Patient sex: M
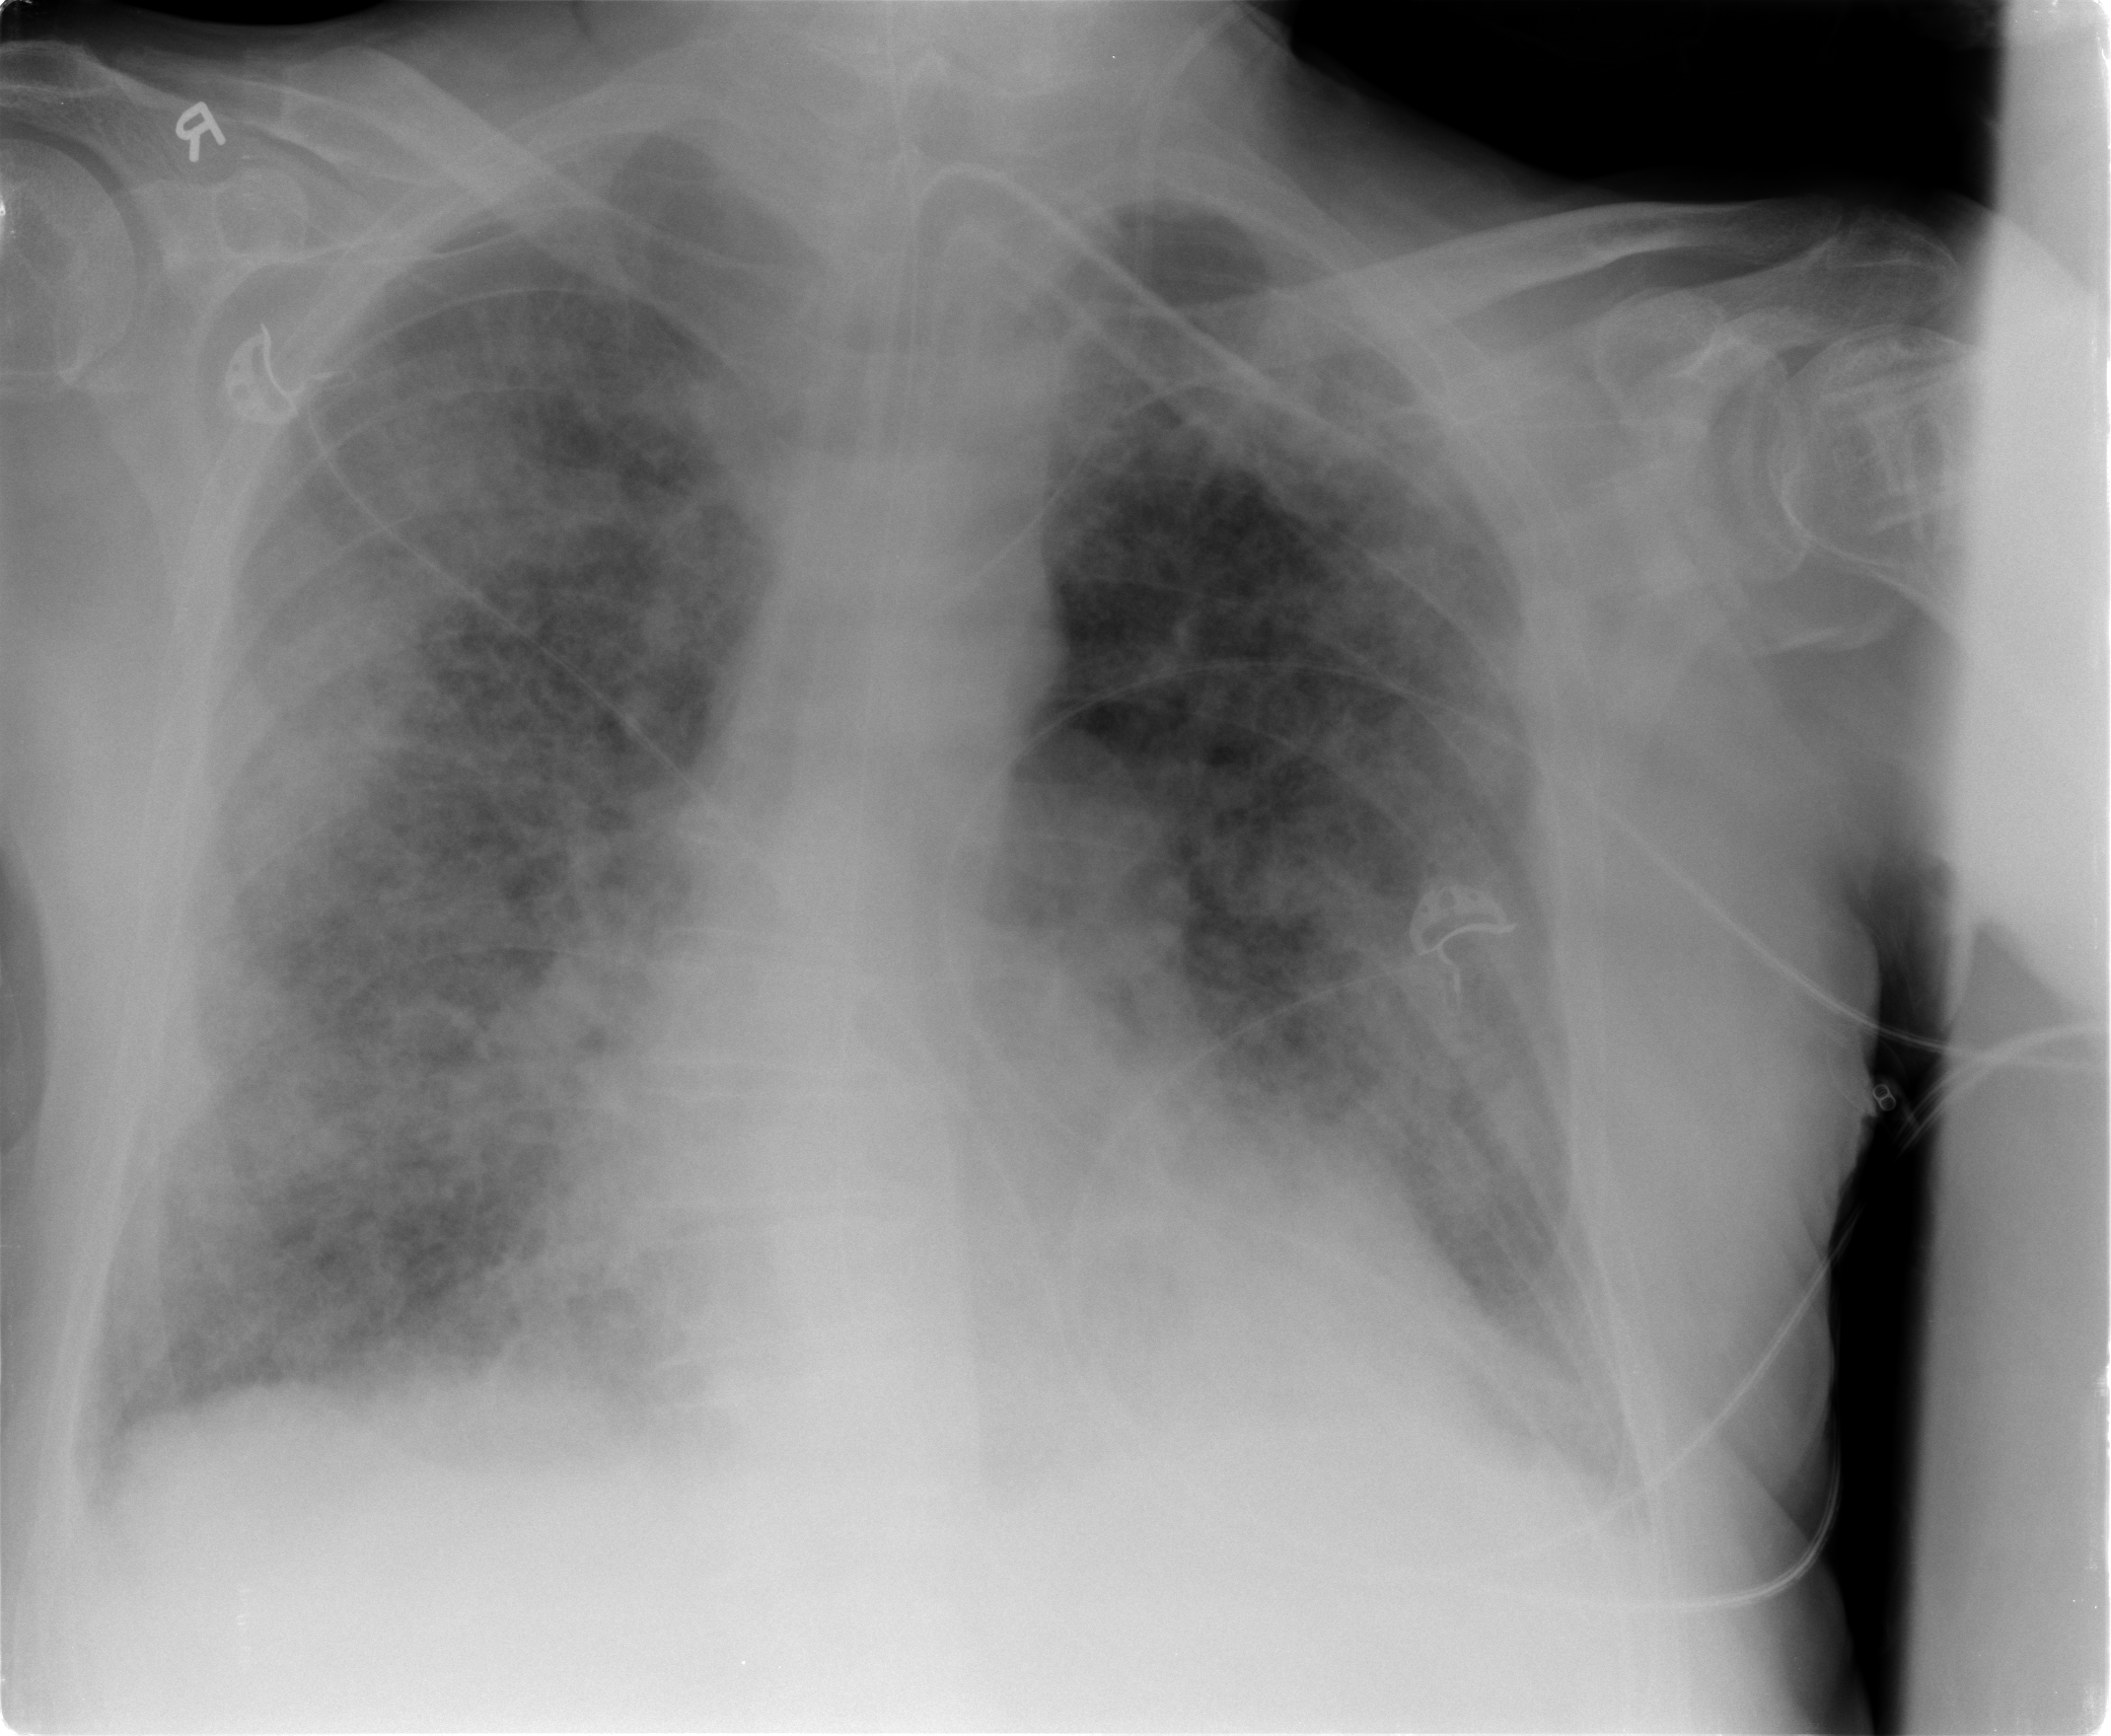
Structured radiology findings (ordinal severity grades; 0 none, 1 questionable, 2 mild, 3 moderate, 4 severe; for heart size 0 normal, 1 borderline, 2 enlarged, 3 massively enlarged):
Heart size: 0
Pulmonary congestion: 1
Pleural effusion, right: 1
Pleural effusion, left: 2
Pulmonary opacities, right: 4
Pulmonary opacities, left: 3
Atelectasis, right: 2
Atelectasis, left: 2